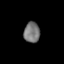
Tissue: lung
Cell type: Endothelial cells
Senescence score: 0.6381
Nuclear area (px): 325
Mean DAPI intensity: 116.431